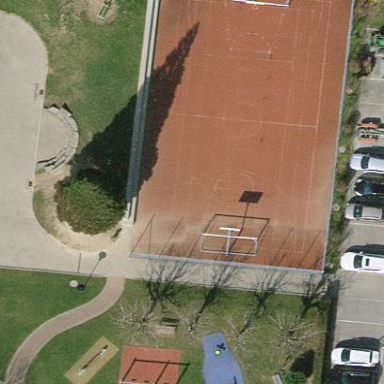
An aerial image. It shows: Basketball court located in leisure land pitch.